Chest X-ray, PA view. Patient: 37 years old, sex F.
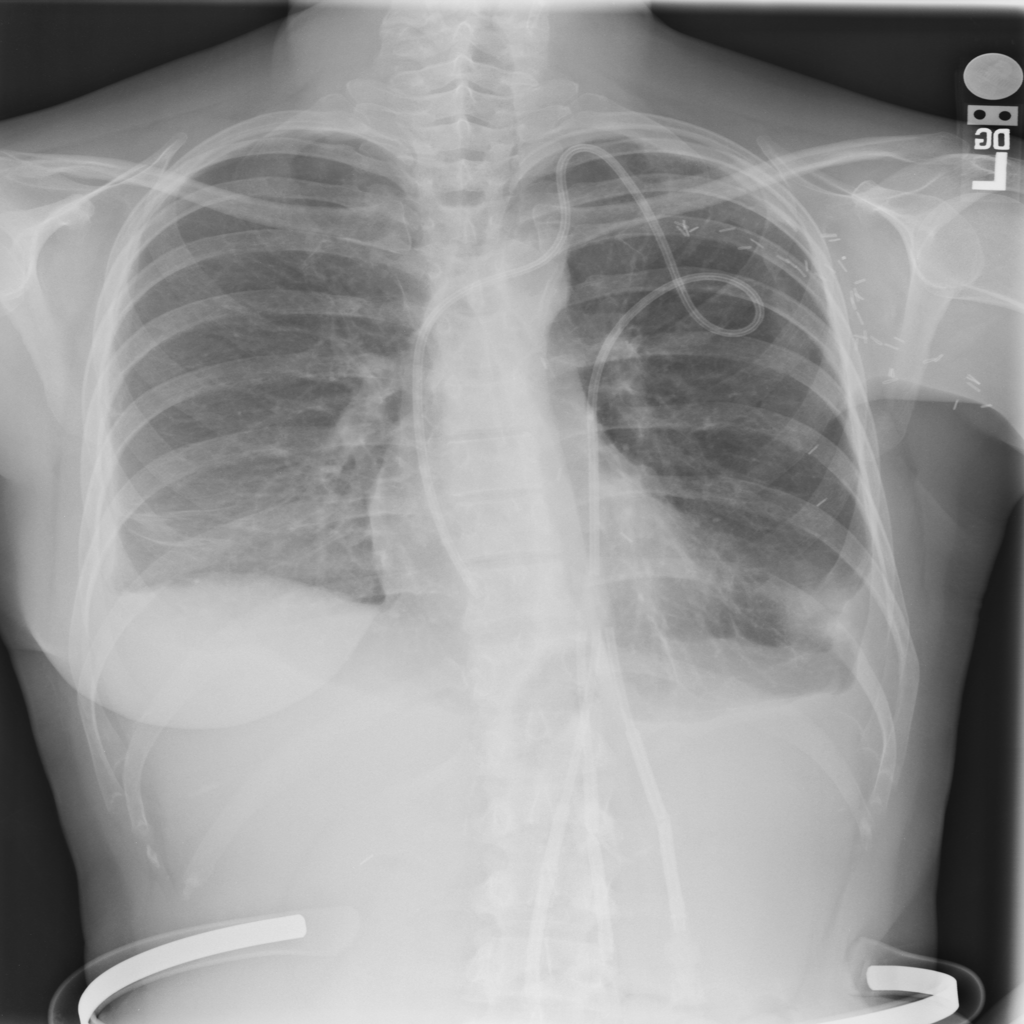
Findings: Pleural_Thickening